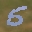
Label: 5